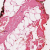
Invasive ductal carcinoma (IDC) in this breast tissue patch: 0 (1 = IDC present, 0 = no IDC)